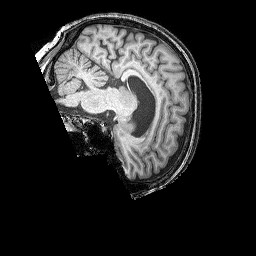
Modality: T1w
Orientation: sagittal
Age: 54
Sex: female
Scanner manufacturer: siemens
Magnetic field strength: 3 T
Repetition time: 2.25 s
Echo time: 0.00415 s